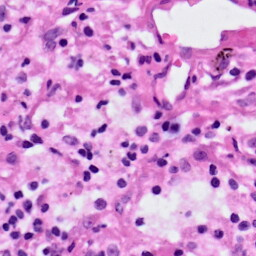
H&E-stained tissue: Lung